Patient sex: M
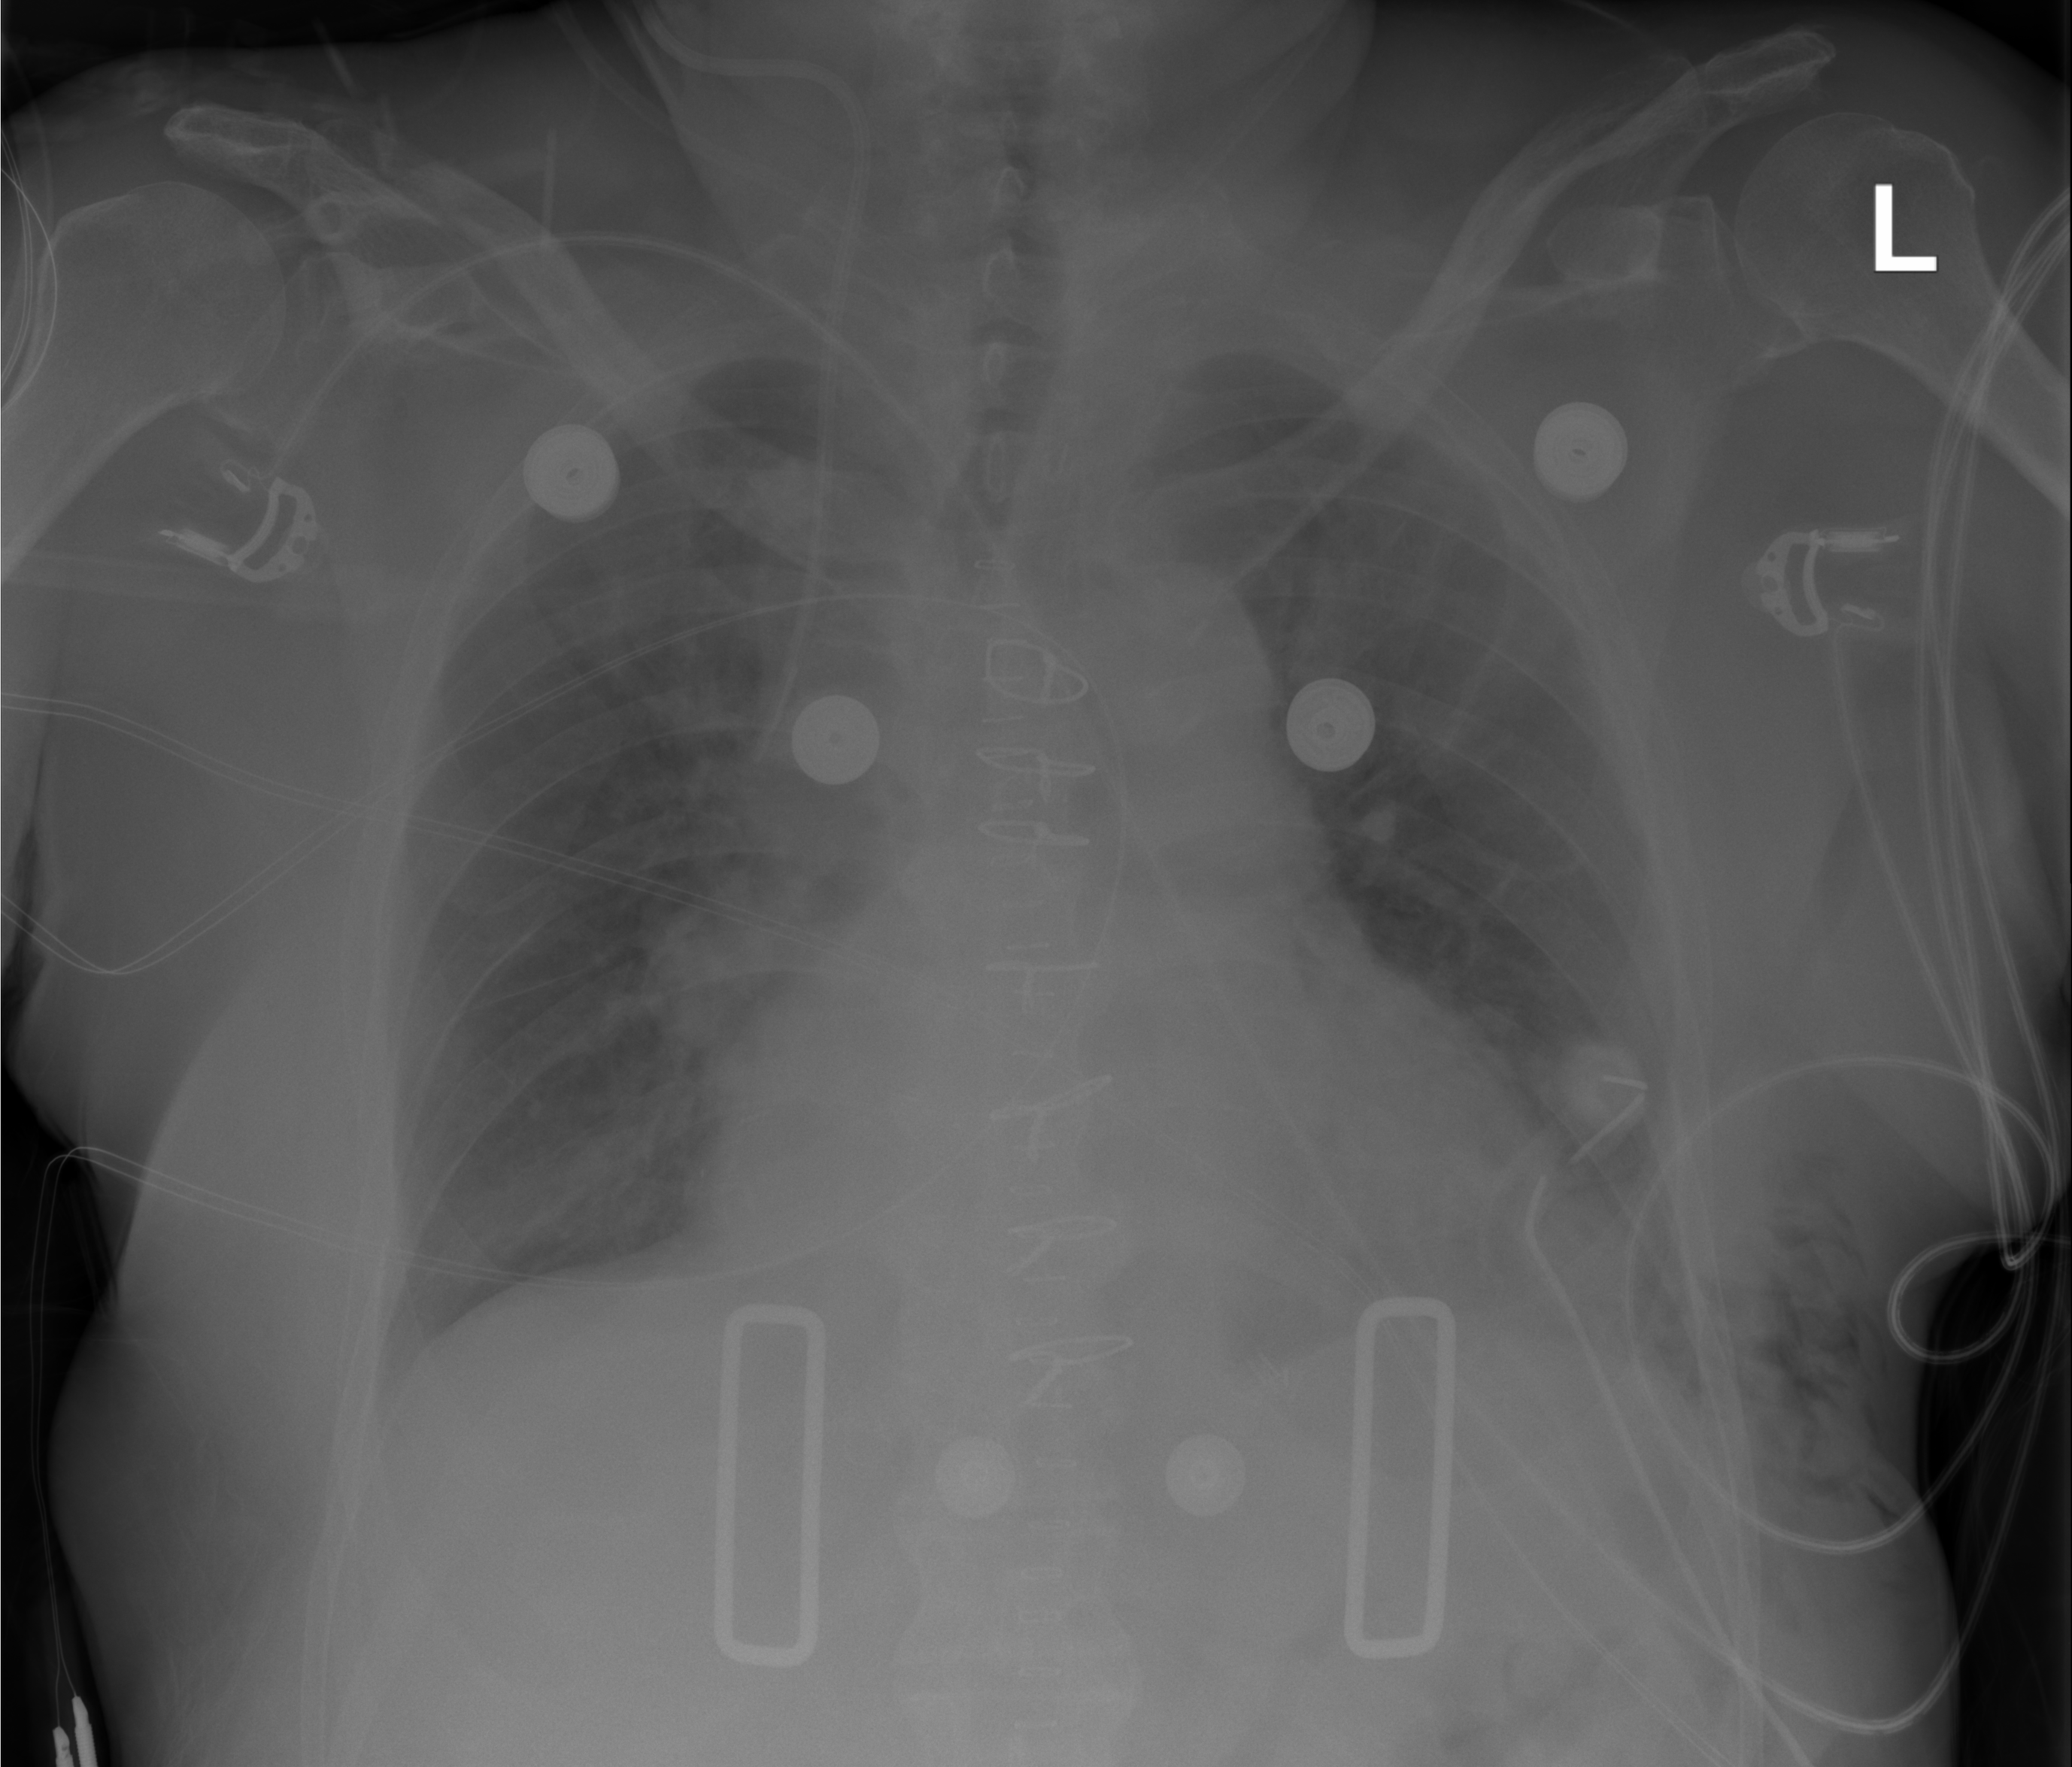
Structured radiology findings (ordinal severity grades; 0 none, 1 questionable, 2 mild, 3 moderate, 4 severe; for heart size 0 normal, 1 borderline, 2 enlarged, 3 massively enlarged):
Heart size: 2
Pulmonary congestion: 2
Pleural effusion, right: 0
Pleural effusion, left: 2
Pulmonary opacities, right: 1
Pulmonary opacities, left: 1
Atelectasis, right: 1
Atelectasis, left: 2